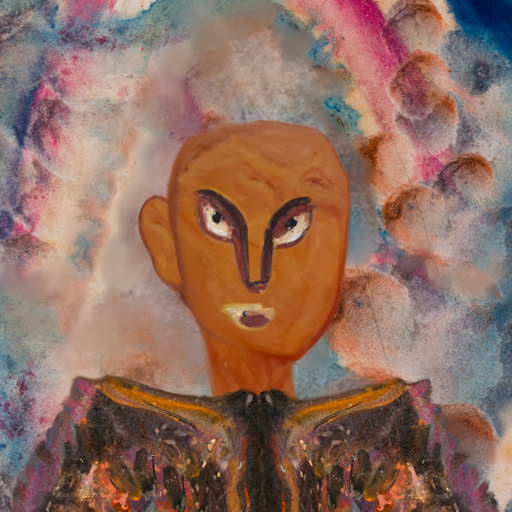
Background: Rupkatha, Head And Neck Front: Pious_Lady, Face Front: After_Raid, Bust: Gypsy_Queen, Hair Front: Blank, Head Accessory: Blank, Second Necklace: Blank, Necklace: Blank, Baby: Blank